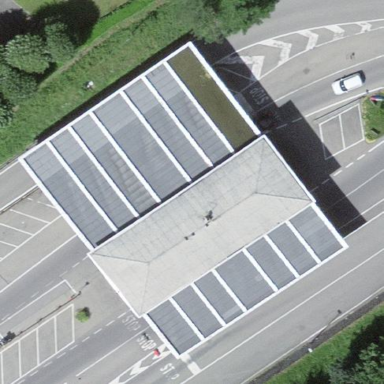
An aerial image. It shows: Building with border control.